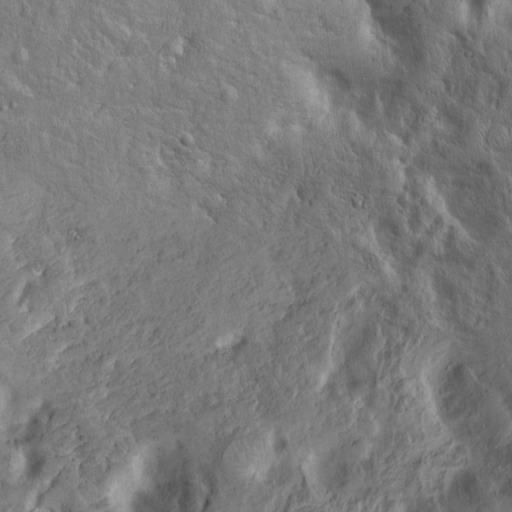
Objects detected: cone, cone, cone, cone, cone